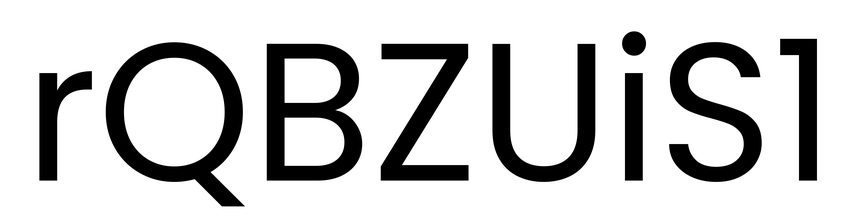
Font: Poppins-Regular